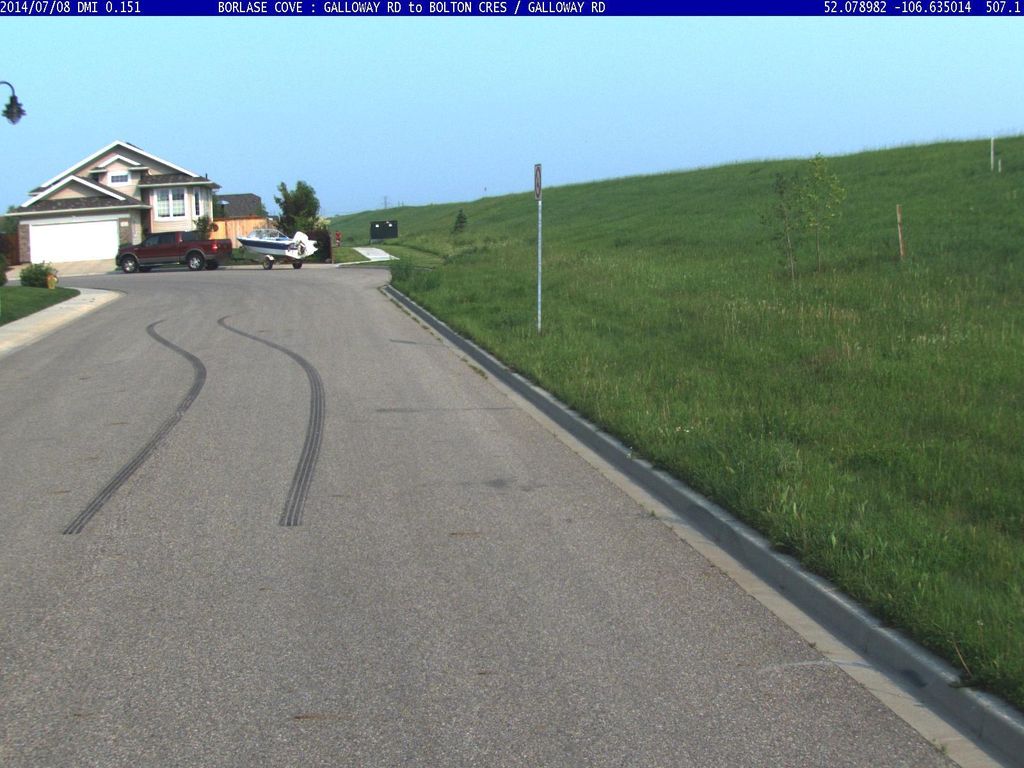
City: saskatoon